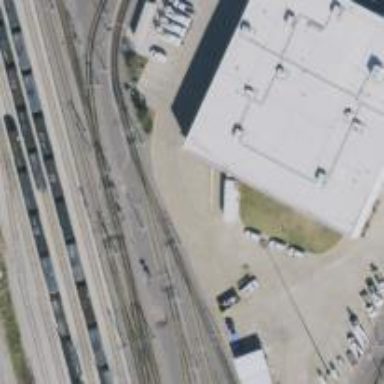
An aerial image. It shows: Light rail service yard with electrified contact lines.